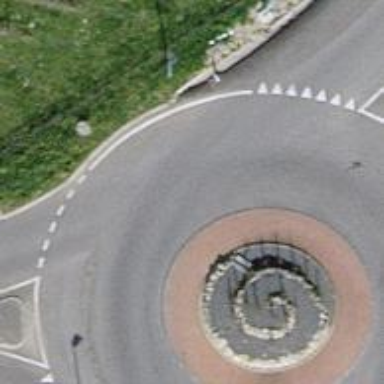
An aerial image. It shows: Tertiary road with asphalt surface leading to roundabout junction.